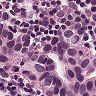
Metastatic tissue present: yes